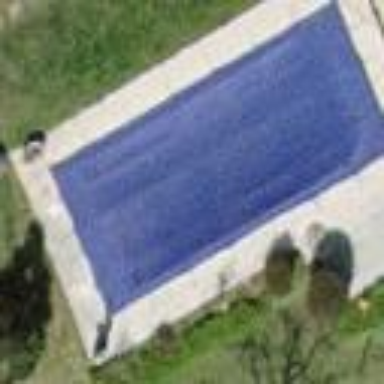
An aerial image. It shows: Swimming pool within leisure land area designed for swimming activities.